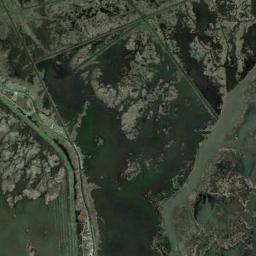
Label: wetland